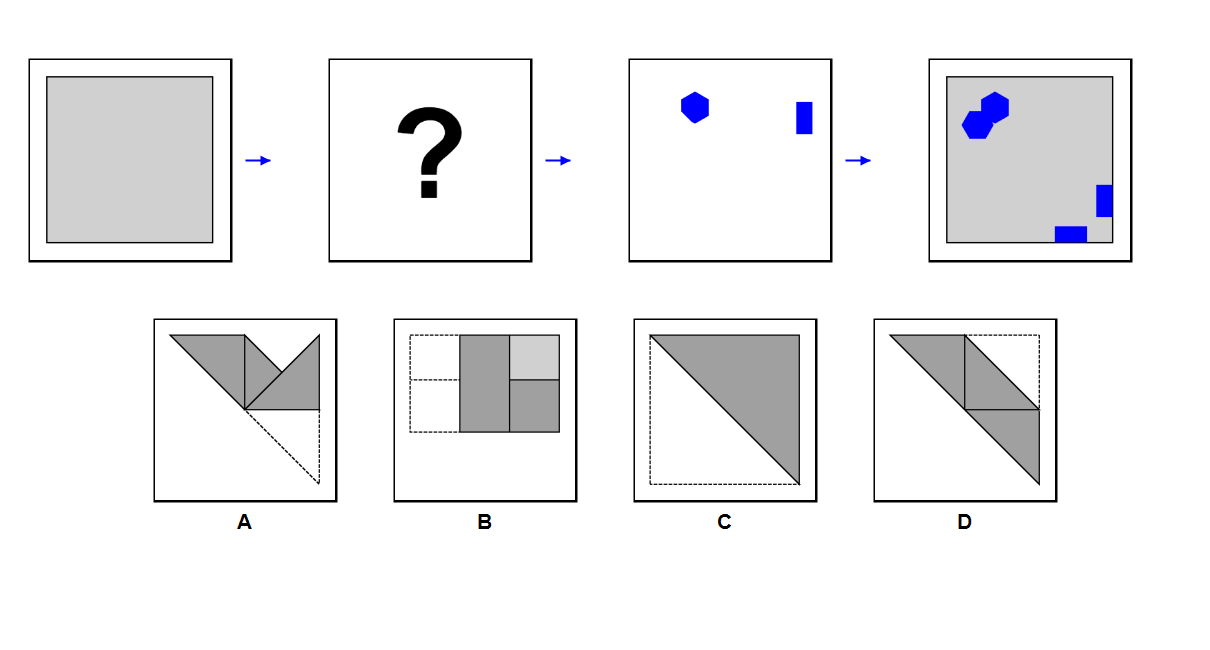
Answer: B